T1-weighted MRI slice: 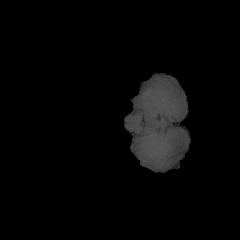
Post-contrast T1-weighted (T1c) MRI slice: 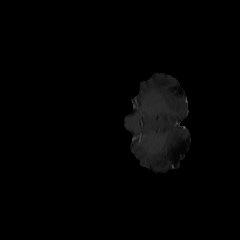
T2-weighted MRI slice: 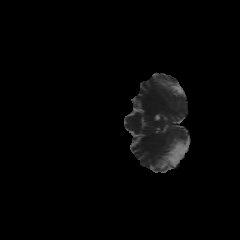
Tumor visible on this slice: no